Question: I know this may be obvious, but i didn't set the background to any color in IB. My code for the 'UITableView' is this:
'''
-(UITableViewCell *)tableView:(UITableView *)tableView cellForRowAtIndexPath:(NSIndexPath *)indexPath
{
static NSString *cellID = @"Cell Identifier";
UITableViewCell *cell = [tableView dequeueReusableCellWithIdentifier:cellID];
if(!cell)
{
cell = [[UITableViewCell alloc] initWithStyle:UITableViewCellStyleSubtitle reuseIdentifier:cellID];
}
cell.textLabel.text = [_listeDesChapitres objectAtIndex:indexPath.row];
cell.backgroundColor = [UIColor clearColor];
return cell;
}
'''
What I get is this:

The cell background is black by default, until I click it to see its text. Am i missing something?
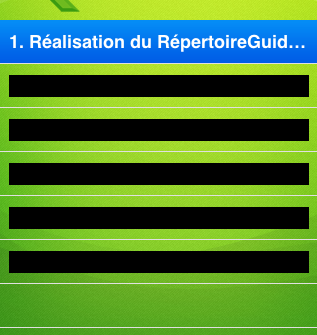
Answer: You need to set the background of the label, and the background of the cell:
'''
cell.textLabel.backgroundColor = [UIColor clearColor];
cell.contentView.backgroundColor = [UIColor clearColor];
'''